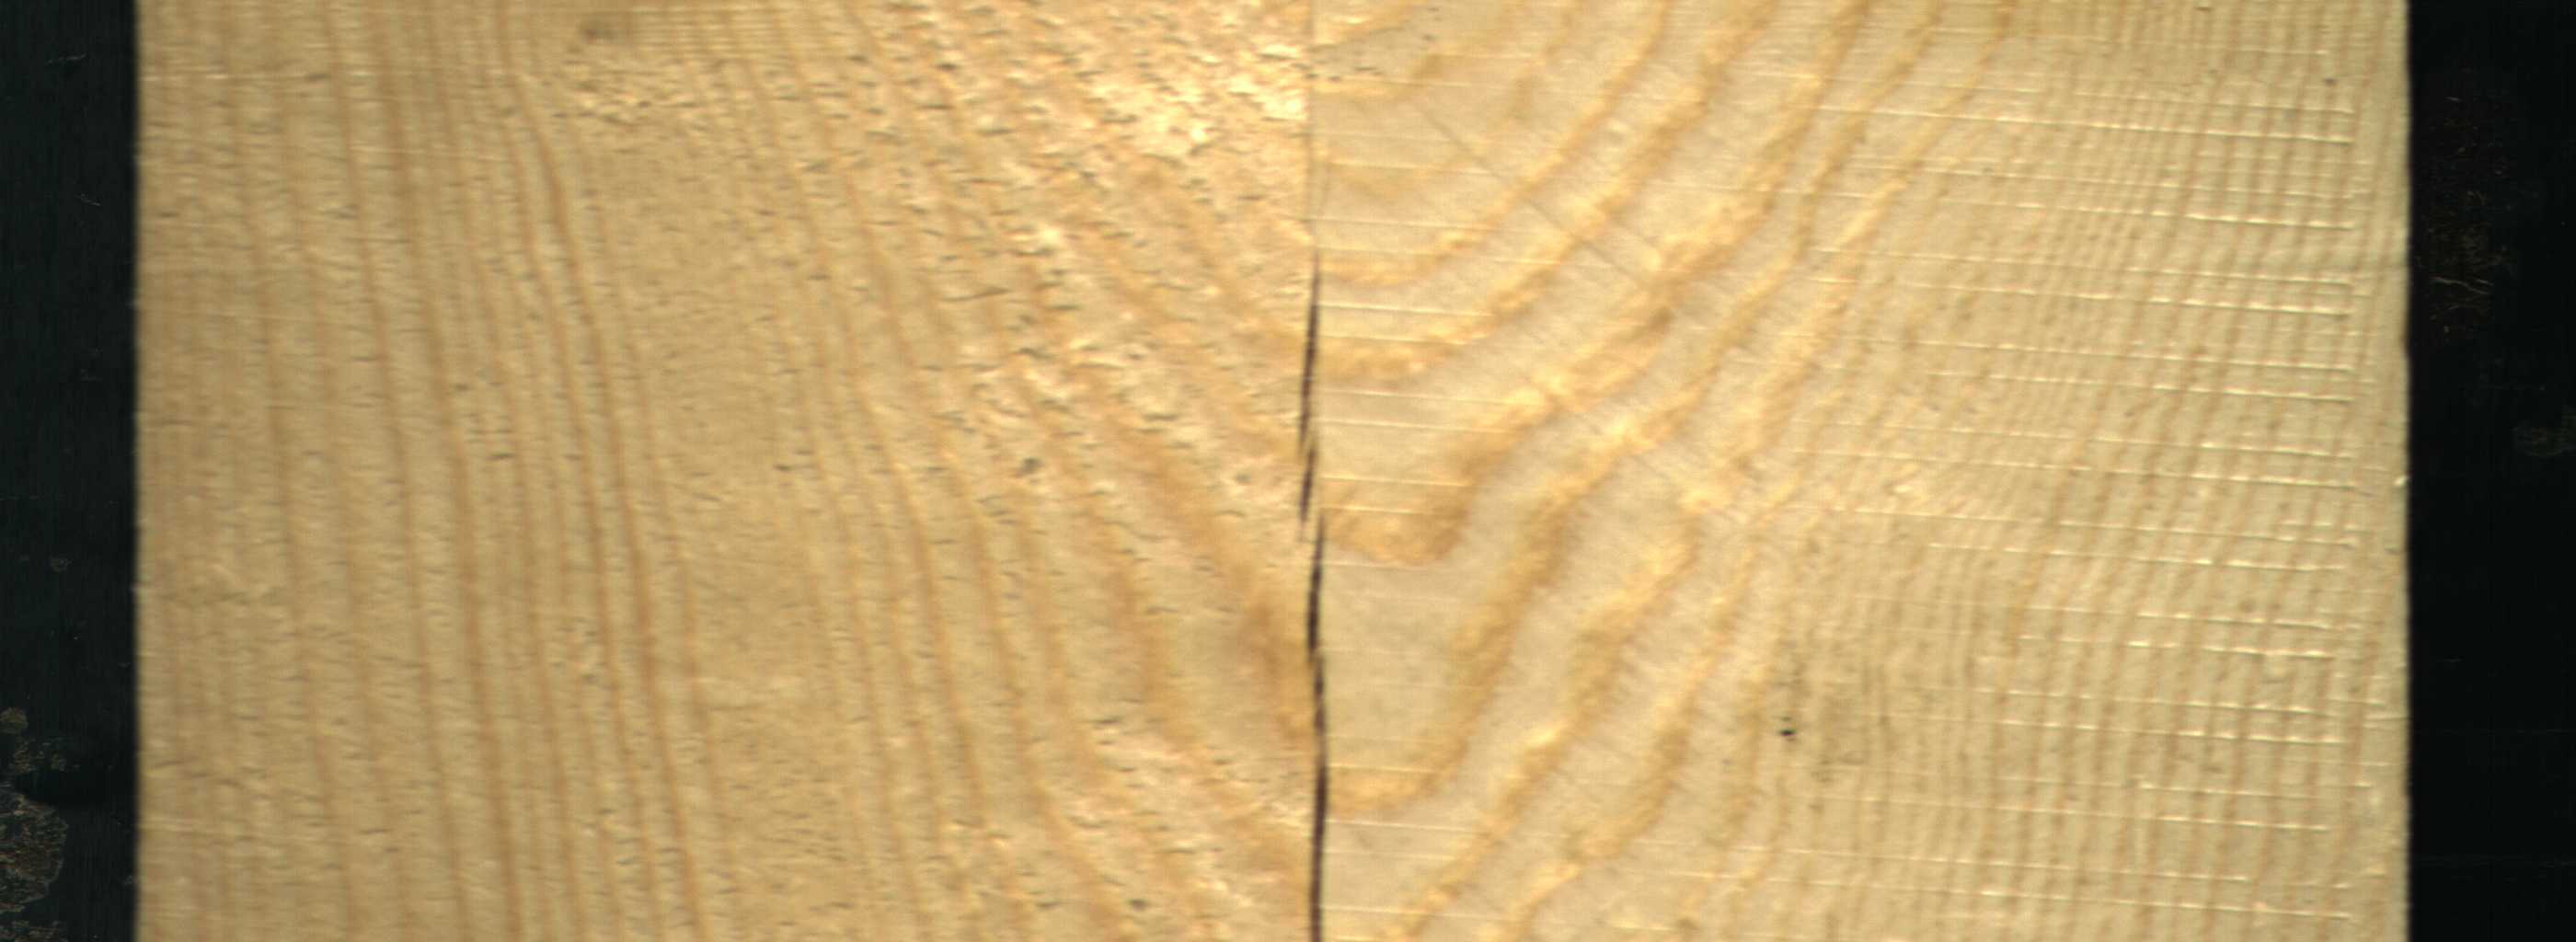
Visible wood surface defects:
Crack